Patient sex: M
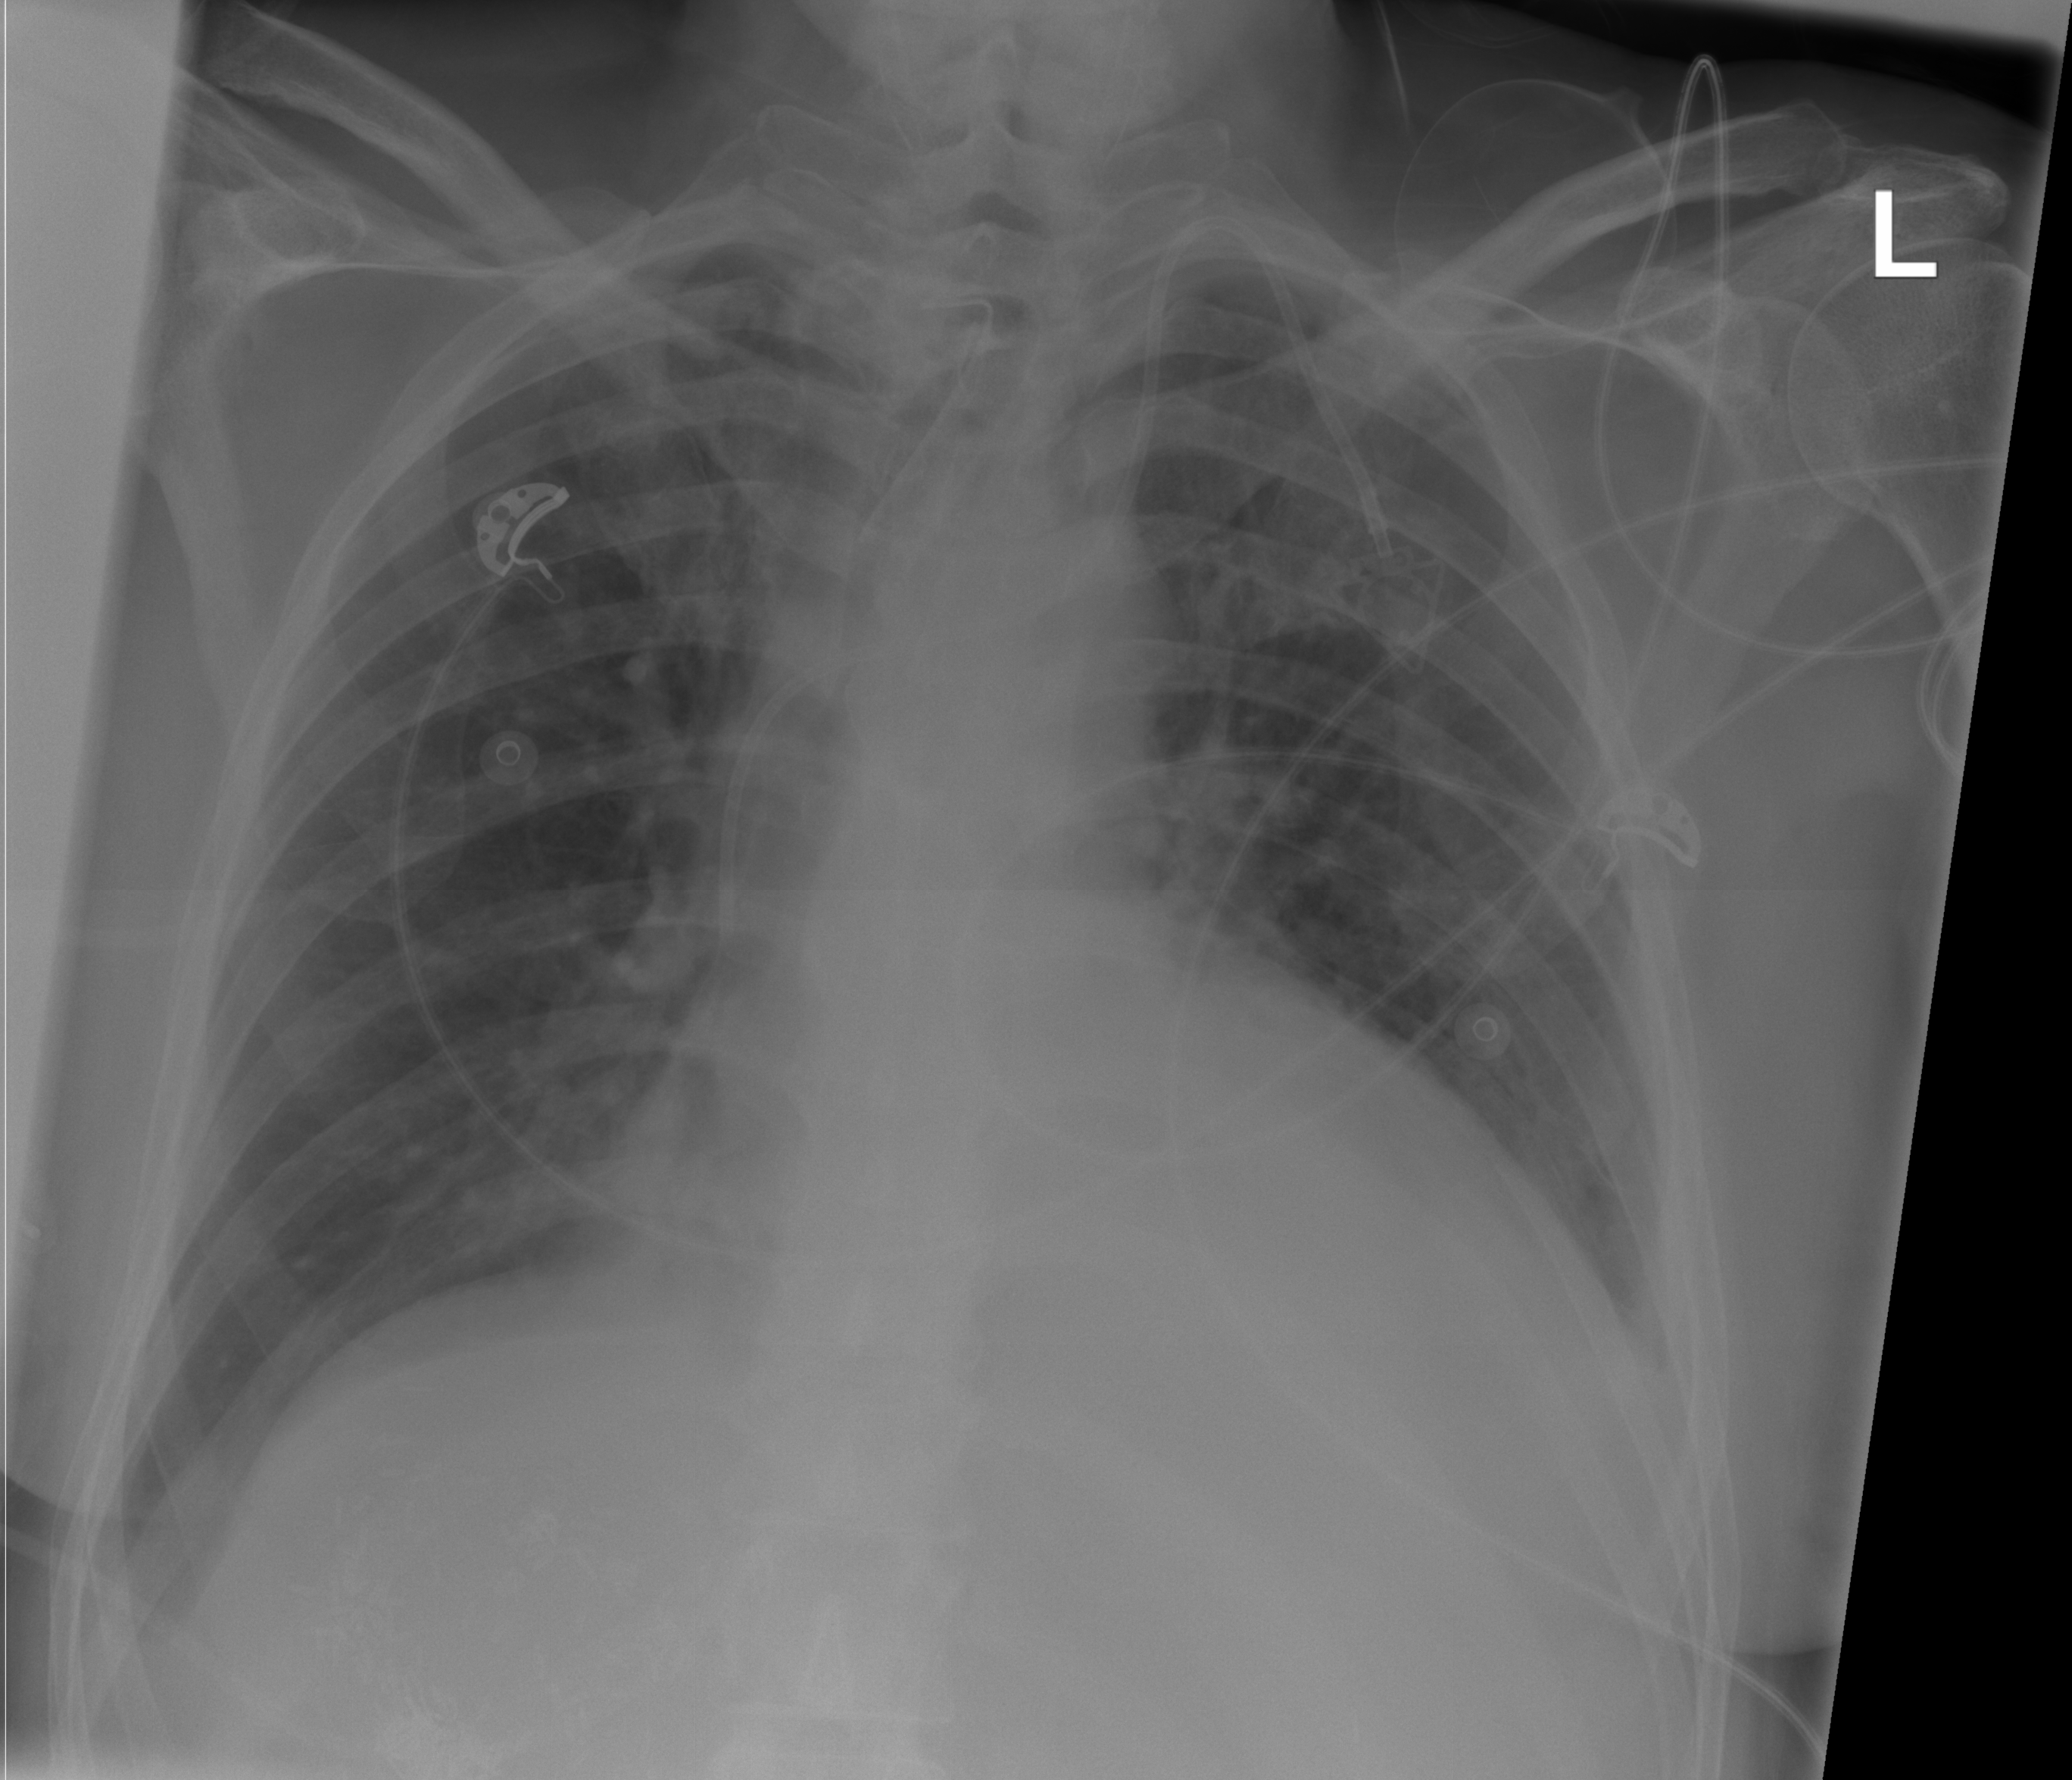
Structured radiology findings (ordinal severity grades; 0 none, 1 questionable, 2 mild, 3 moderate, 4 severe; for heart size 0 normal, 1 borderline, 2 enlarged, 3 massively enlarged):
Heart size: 2
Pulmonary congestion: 0
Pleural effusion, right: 0
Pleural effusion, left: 0
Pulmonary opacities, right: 0
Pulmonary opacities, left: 0
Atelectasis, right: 0
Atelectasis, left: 2